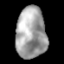
Tissue: lung
Cell type: Epithelial cells
Senescence score: 0.2256
Nuclear area (px): 1519
Mean DAPI intensity: 162.525